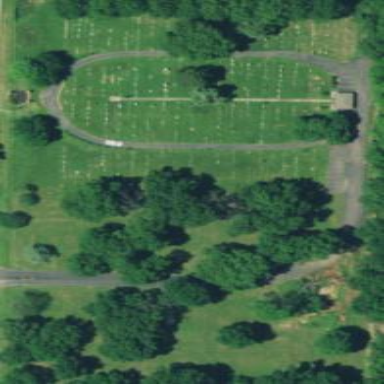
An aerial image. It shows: Cemetery.